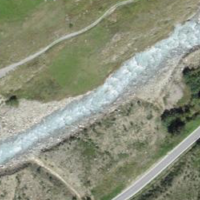
EUNIS habitat code: 23
Species observed at this site:
Capra ibex